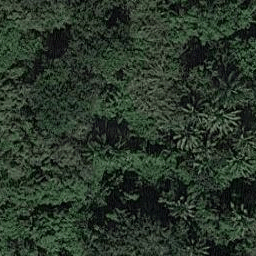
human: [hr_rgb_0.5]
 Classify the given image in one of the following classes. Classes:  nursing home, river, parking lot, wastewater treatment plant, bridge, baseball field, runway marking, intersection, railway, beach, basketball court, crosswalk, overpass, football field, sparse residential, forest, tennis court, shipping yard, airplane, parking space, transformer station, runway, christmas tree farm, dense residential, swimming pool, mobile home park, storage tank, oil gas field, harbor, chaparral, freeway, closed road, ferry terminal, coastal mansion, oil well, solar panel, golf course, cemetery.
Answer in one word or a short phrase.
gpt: forest